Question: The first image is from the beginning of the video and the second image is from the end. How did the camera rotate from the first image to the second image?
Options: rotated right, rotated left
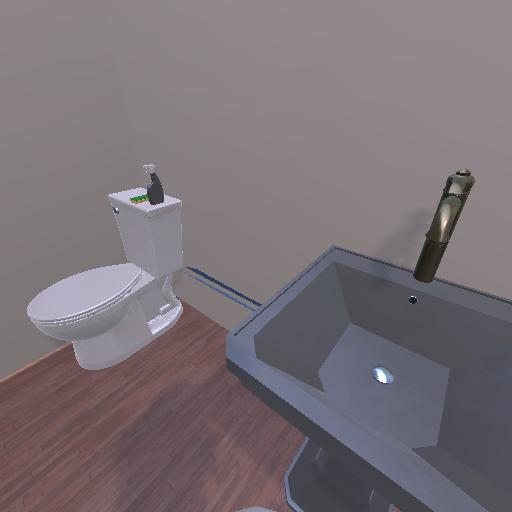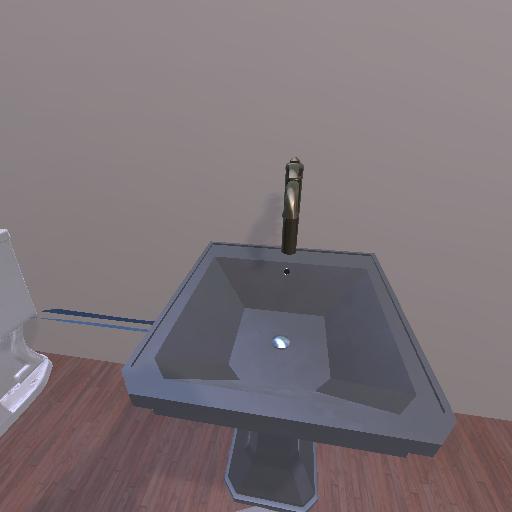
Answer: rotated right